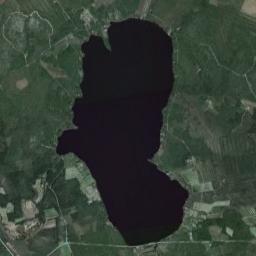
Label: lake